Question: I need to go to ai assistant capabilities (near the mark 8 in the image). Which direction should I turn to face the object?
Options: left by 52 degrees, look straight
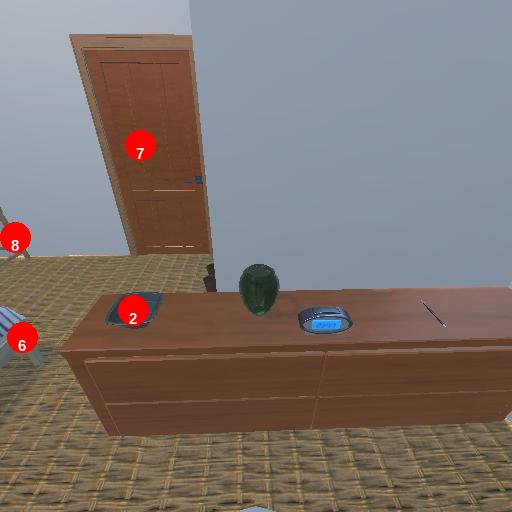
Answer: left by 52 degrees